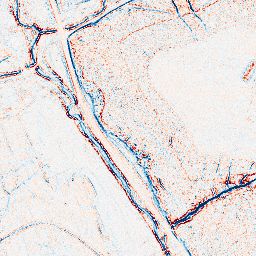
Category: edge_preserving
Decomposition family: bilateral
Decomposition parameters: d: 5
sigma_color: 75
sigma_space: 150
Upsampling method: bspline
Upsampling parameters: scale: 2
Upsampling scale: 2